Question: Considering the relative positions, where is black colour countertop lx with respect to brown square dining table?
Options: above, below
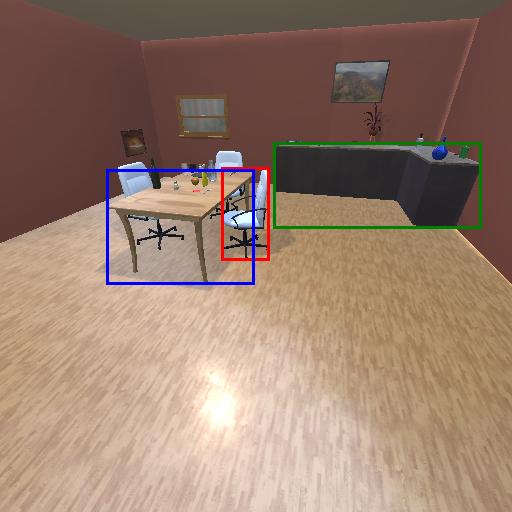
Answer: above